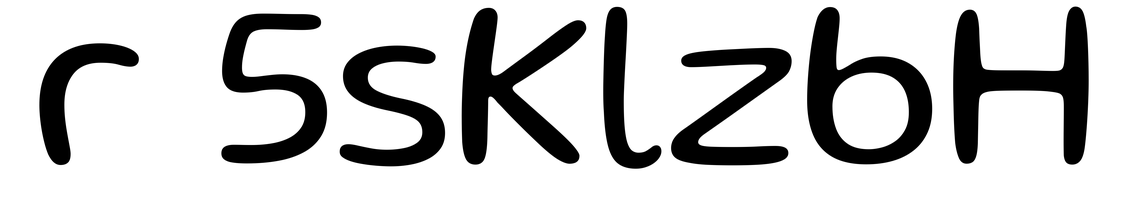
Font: Gluten_Light